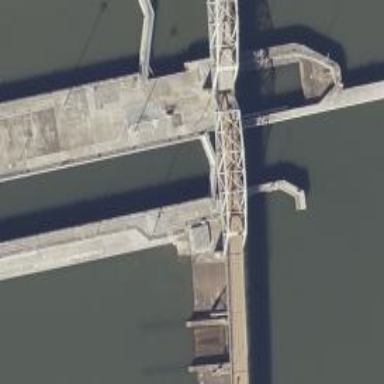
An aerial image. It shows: Lock gate along waterway.